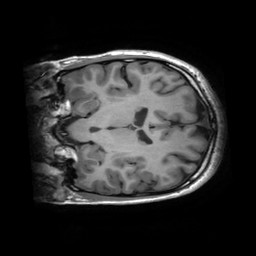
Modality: T1w
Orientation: coronal
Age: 26
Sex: female
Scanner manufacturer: ge
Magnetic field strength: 3 T
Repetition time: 0.00598 s
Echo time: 0.001972 s